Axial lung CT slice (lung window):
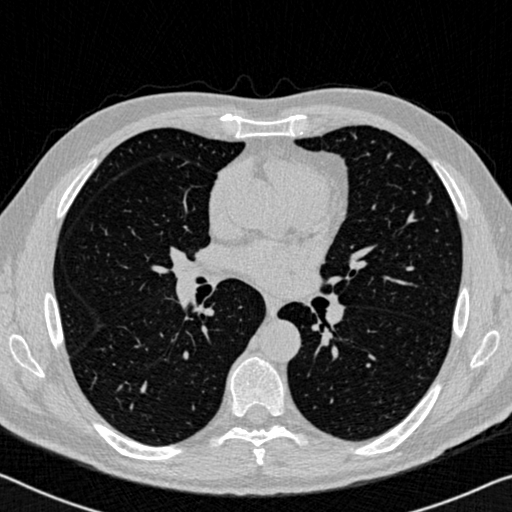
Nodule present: no